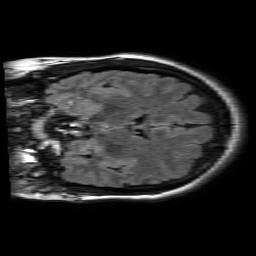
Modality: FLAIR
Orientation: coronal
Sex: female
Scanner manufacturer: philips
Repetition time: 11 s
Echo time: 0.125 s